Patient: sex F, age 74
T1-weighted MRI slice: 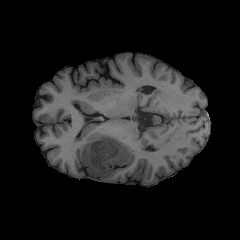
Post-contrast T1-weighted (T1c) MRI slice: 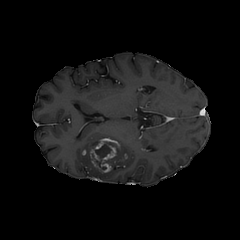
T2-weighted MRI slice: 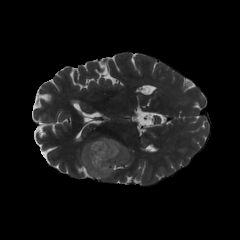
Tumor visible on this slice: yes
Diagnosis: Glioblastoma, IDH-wildtype
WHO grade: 4